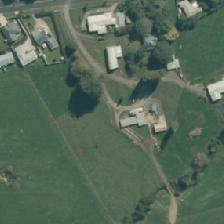
Land cover: urban_build_up